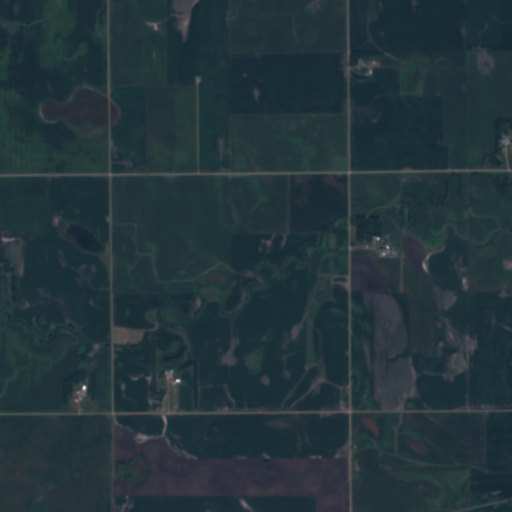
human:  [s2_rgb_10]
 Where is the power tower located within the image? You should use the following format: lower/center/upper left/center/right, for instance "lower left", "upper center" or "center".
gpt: The power tower is located in the right of the image.
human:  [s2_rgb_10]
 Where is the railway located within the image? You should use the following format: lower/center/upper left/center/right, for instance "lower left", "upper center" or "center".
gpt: The railway is located in the lower of the image.
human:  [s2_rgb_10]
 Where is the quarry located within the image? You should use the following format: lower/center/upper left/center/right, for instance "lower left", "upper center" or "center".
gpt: There is no quarry in the image.